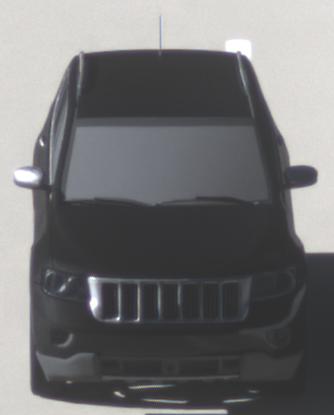
Make: Jeep
Model: Grand Cherokee
Detailed model: WK2
Model produced from: 2010
Model produced until: 2021
Doors: 5
Color: black
Road condition: dry road
Daytime: sunrise or sunset
Contrast: medium contrast